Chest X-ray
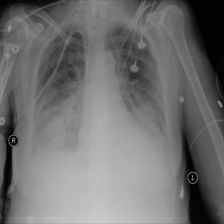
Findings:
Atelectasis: negative
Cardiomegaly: negative
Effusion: negative
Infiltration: positive
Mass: negative
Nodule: negative
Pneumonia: negative
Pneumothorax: negative
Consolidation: negative
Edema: negative
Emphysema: negative
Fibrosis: negative
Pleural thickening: negative
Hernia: negative